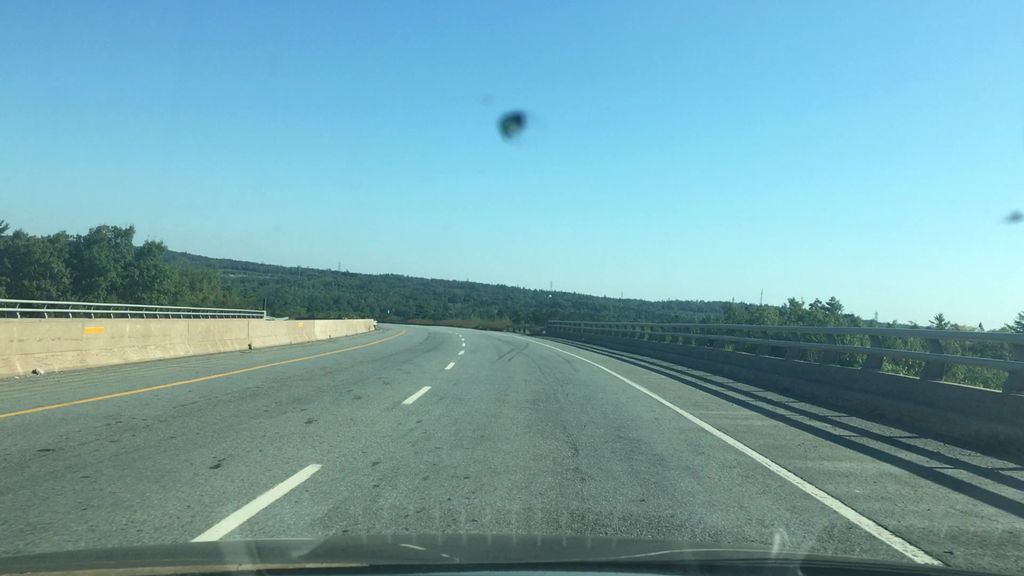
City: halifax